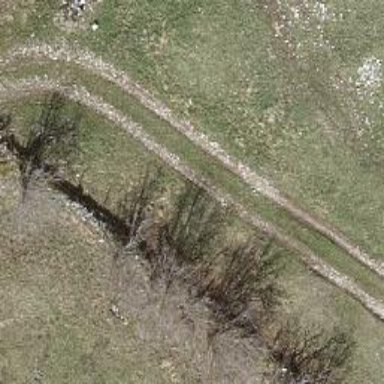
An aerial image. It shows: Track road with grade4 tracktype.